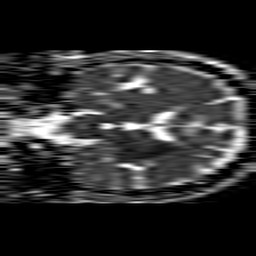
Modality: ADC
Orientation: coronal
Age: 58
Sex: male
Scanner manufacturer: philips
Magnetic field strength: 1.5 T
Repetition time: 4.6 s
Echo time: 0.08517 s